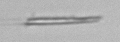
Label: fiber